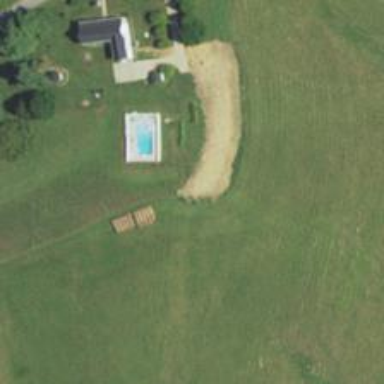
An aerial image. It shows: Diving board located in leisure land area.